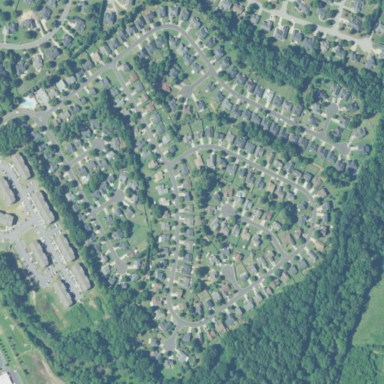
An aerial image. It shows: Residential area within neighborhood.